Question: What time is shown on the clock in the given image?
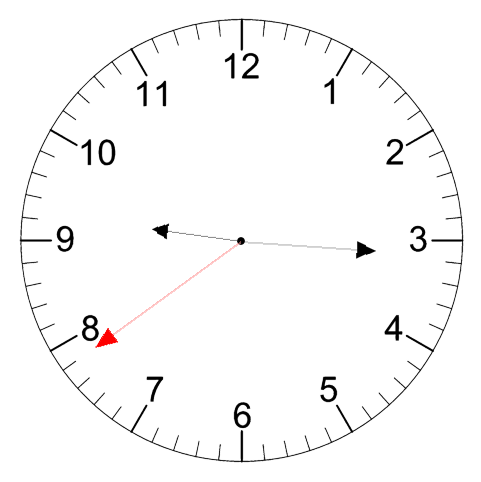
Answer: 09:15:39